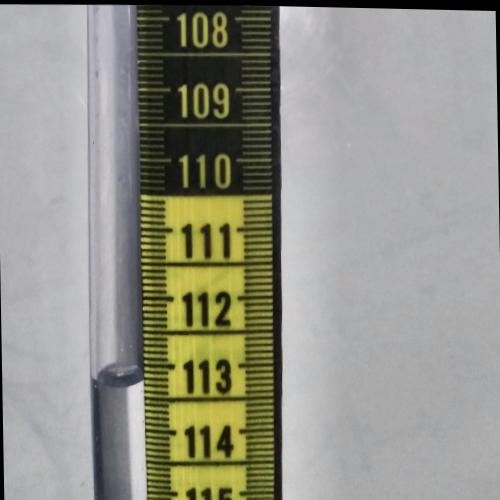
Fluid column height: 113.2 cm